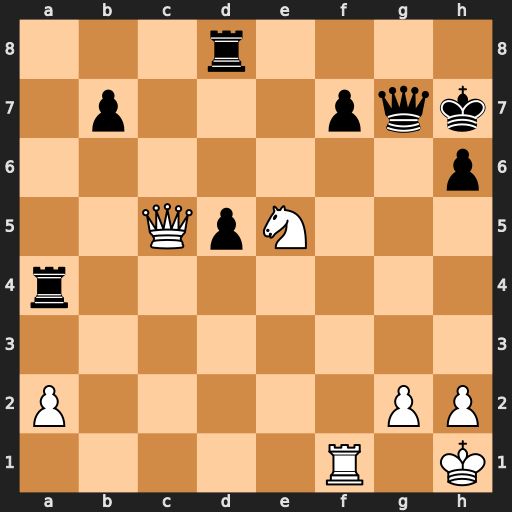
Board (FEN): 3r4/1p3pqk/7p/2QpN3/r7/8/P5PP/5R1K
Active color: w
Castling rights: -
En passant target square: -
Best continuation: Rxf7 Qxf7 Nxf7